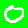
Digit: 0